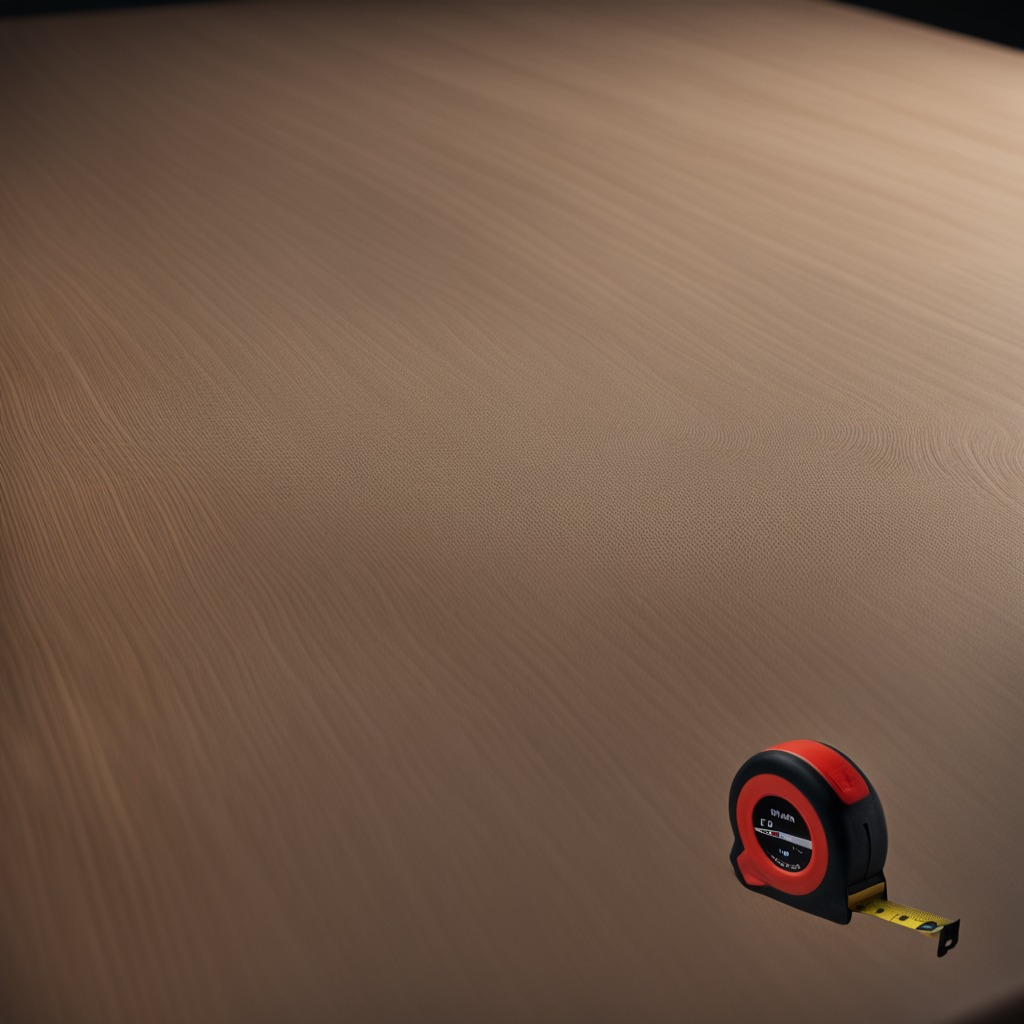
A measuring tape is lying on a wooden table inside a workshop at night.